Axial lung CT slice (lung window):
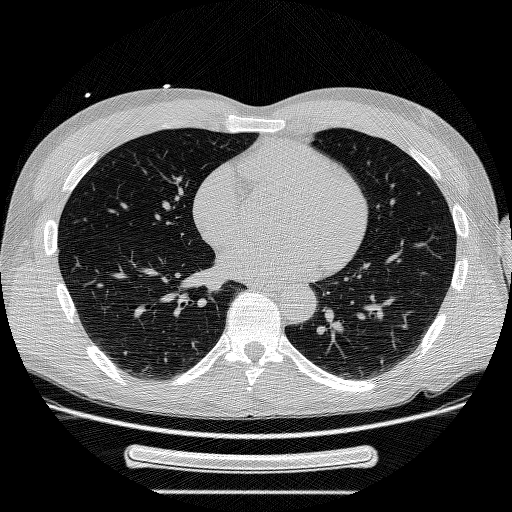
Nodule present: no